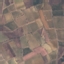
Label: PermanentCrop